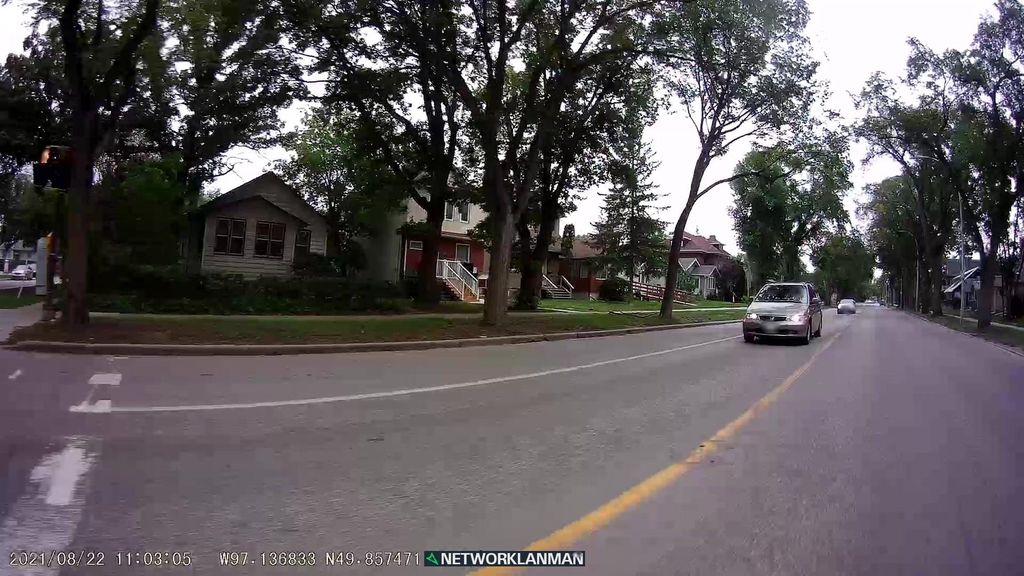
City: winnipeg